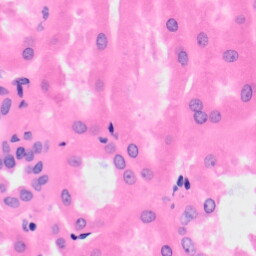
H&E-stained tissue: Kidney